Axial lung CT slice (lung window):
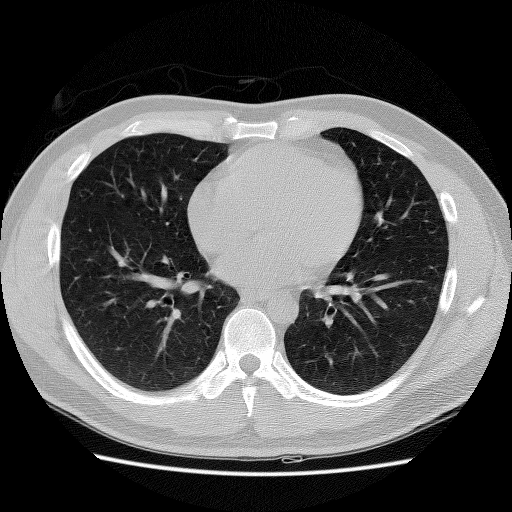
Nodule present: no